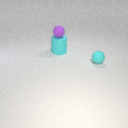
large cyan rubber cylinder behind small cyan rubber sphere